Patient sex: M
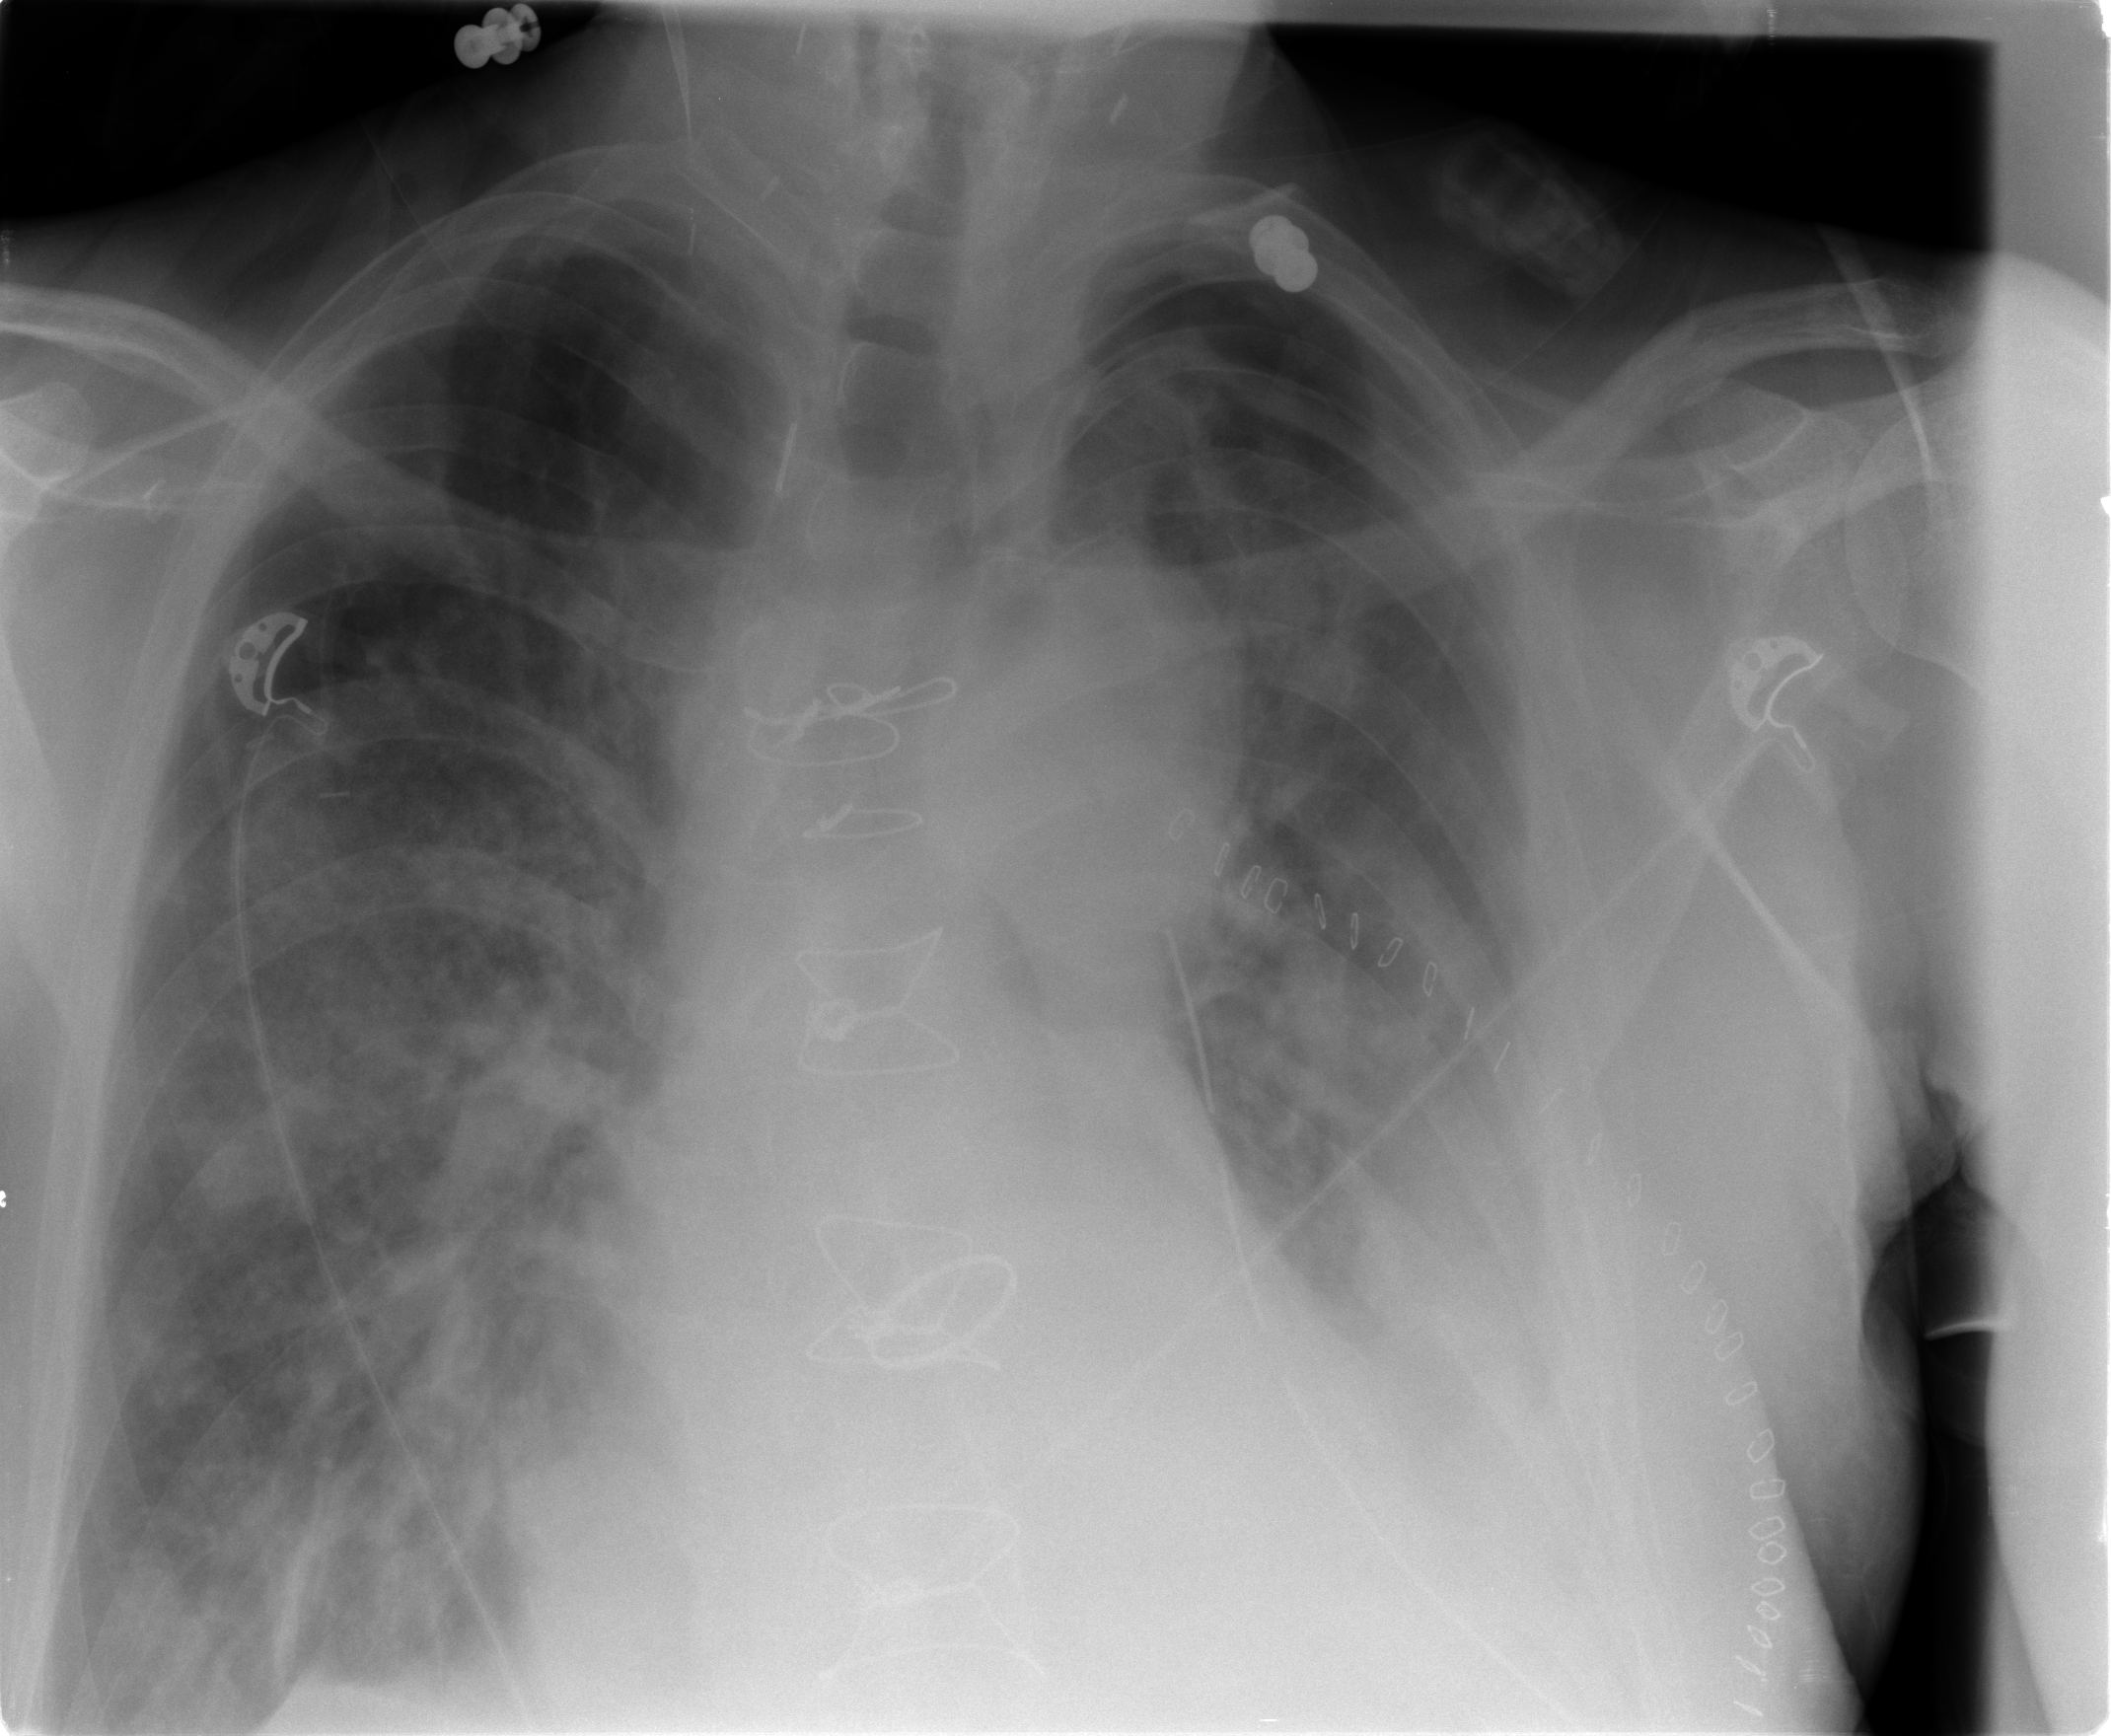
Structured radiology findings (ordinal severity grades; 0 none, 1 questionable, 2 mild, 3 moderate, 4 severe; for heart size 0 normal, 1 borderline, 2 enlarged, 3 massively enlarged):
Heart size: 0
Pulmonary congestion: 1
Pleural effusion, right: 1
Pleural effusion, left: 3
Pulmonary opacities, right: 3
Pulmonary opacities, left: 1
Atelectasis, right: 3
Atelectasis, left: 3